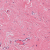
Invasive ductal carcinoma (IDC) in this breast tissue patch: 0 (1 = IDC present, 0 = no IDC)